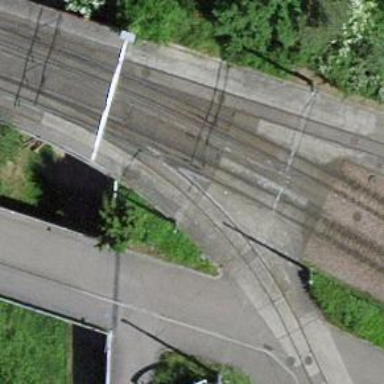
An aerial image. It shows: Bridge over tram tracks. The bridge has electrified contact lines and services single siding.